Field crop: tomato
Growth stage: 1
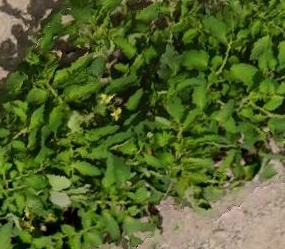
Species: tomato